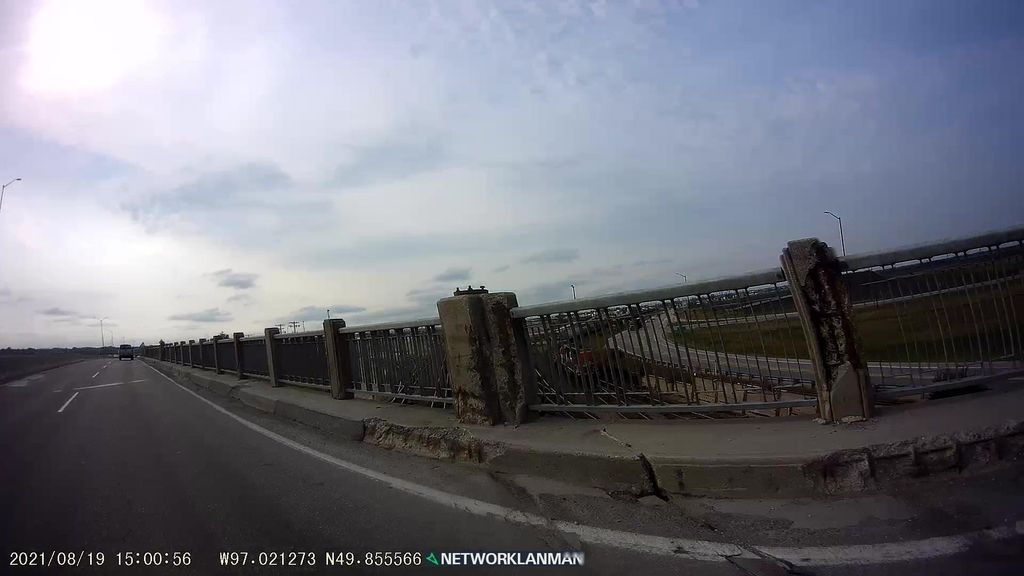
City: winnipeg